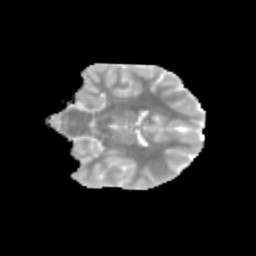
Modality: MD
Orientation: coronal
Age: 12
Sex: female
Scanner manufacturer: siemens
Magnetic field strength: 3 T
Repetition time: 3.8 s
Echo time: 0.07 s